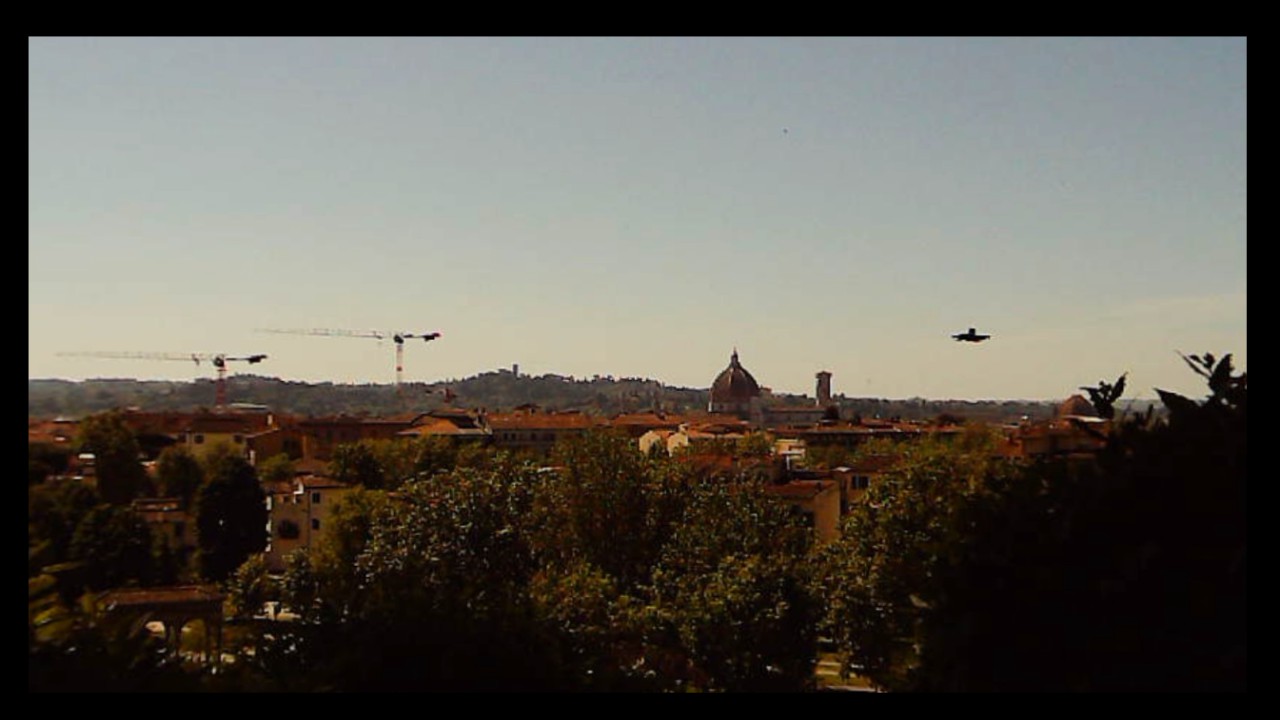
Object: Betafpv air75